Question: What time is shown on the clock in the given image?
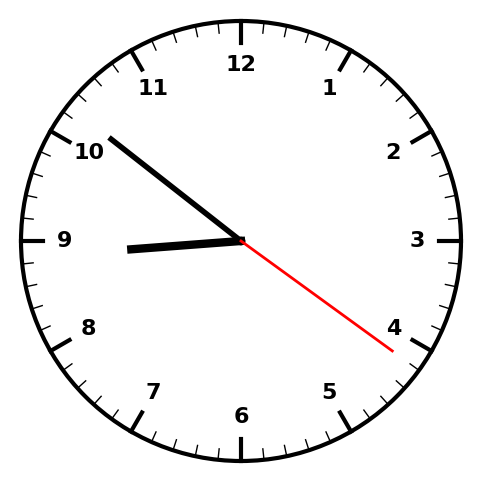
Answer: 08:51:21